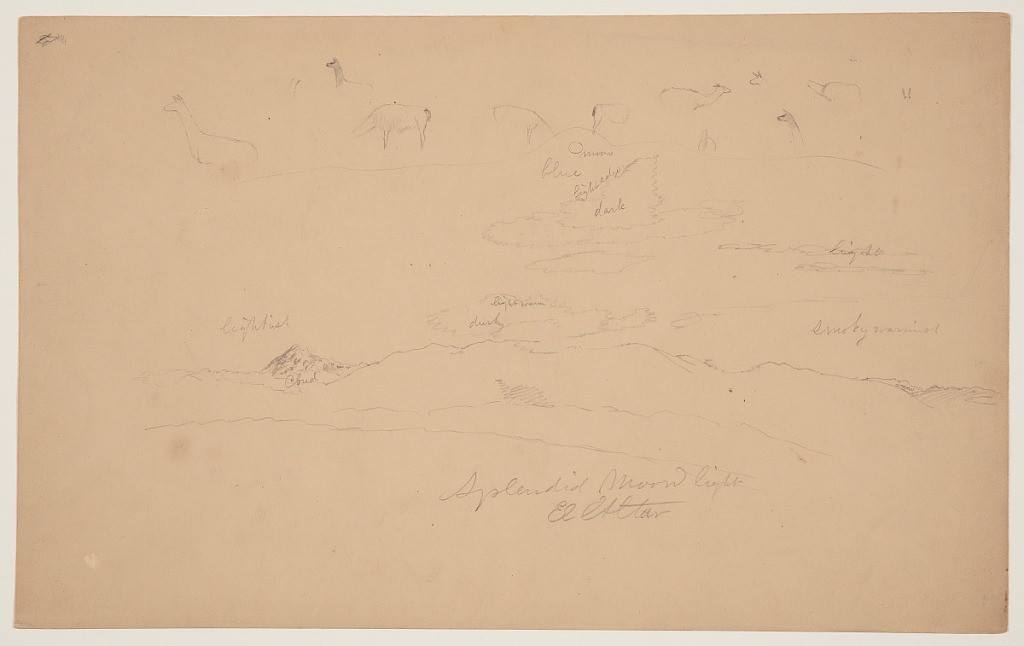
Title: Llamas Grazing and El Altar in Splendid Moonlight, Ecuador
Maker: Frederic Edwin Church, American, 1826–1900
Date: September 1853
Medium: Graphite on tan wove paper
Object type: Drawing
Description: Figure sketches of grazing llamas and a landscape sketch showing a view of the moon over the dormant volcano, El Altar, in Ecuador. A pair of succeeding hills are visible in the foreground and lead up to the wide form of El Altar at center. Mountain ridge extends to the left and right, with a prominent, snowy peak in the distance at left. In the sky, the moon illuminates several clouds in a light glow. In a separate section above, eleven studies of llamas in various poses and in various states of completion. Most are viewed in profile and lack either legs or a head.